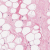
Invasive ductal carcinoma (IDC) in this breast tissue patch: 0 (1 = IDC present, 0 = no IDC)